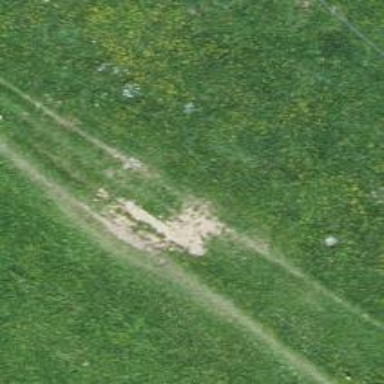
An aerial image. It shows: Path.